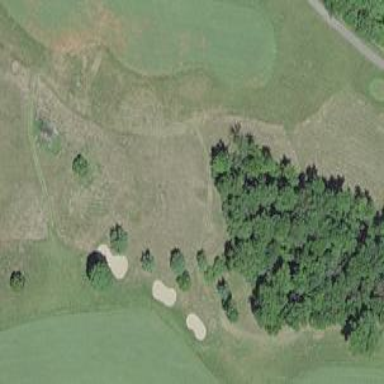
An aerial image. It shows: Rough area on grassy golf course.